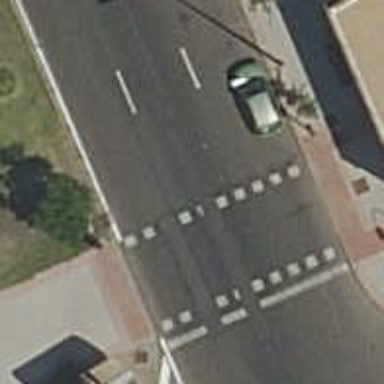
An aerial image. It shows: Road with traffic signals.